Field crop: tomato
Growth stage: 1
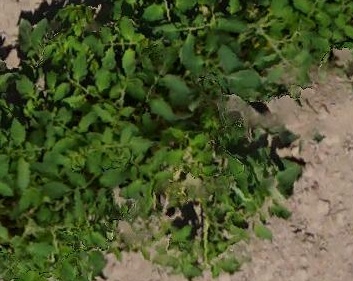
Species: tomato